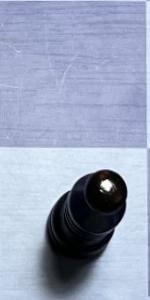
Label: Bishop_Black